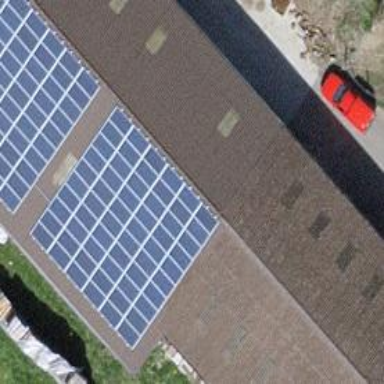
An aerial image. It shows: Solar power generator using photovoltaic panels.